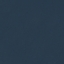
Land use / land cover: SeaLake